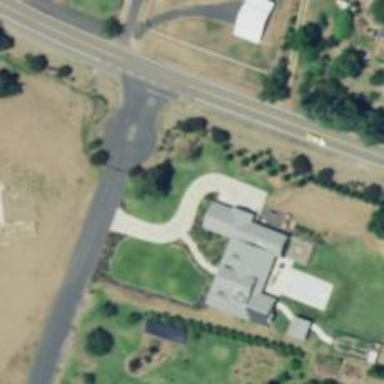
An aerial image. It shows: Driveway.